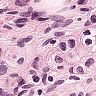
Metastatic tissue present: yes